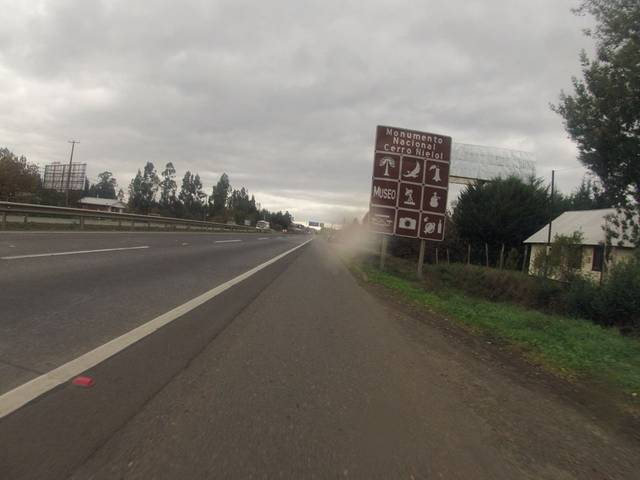
Region: Chile
Coordinates: -38.793, -72.619